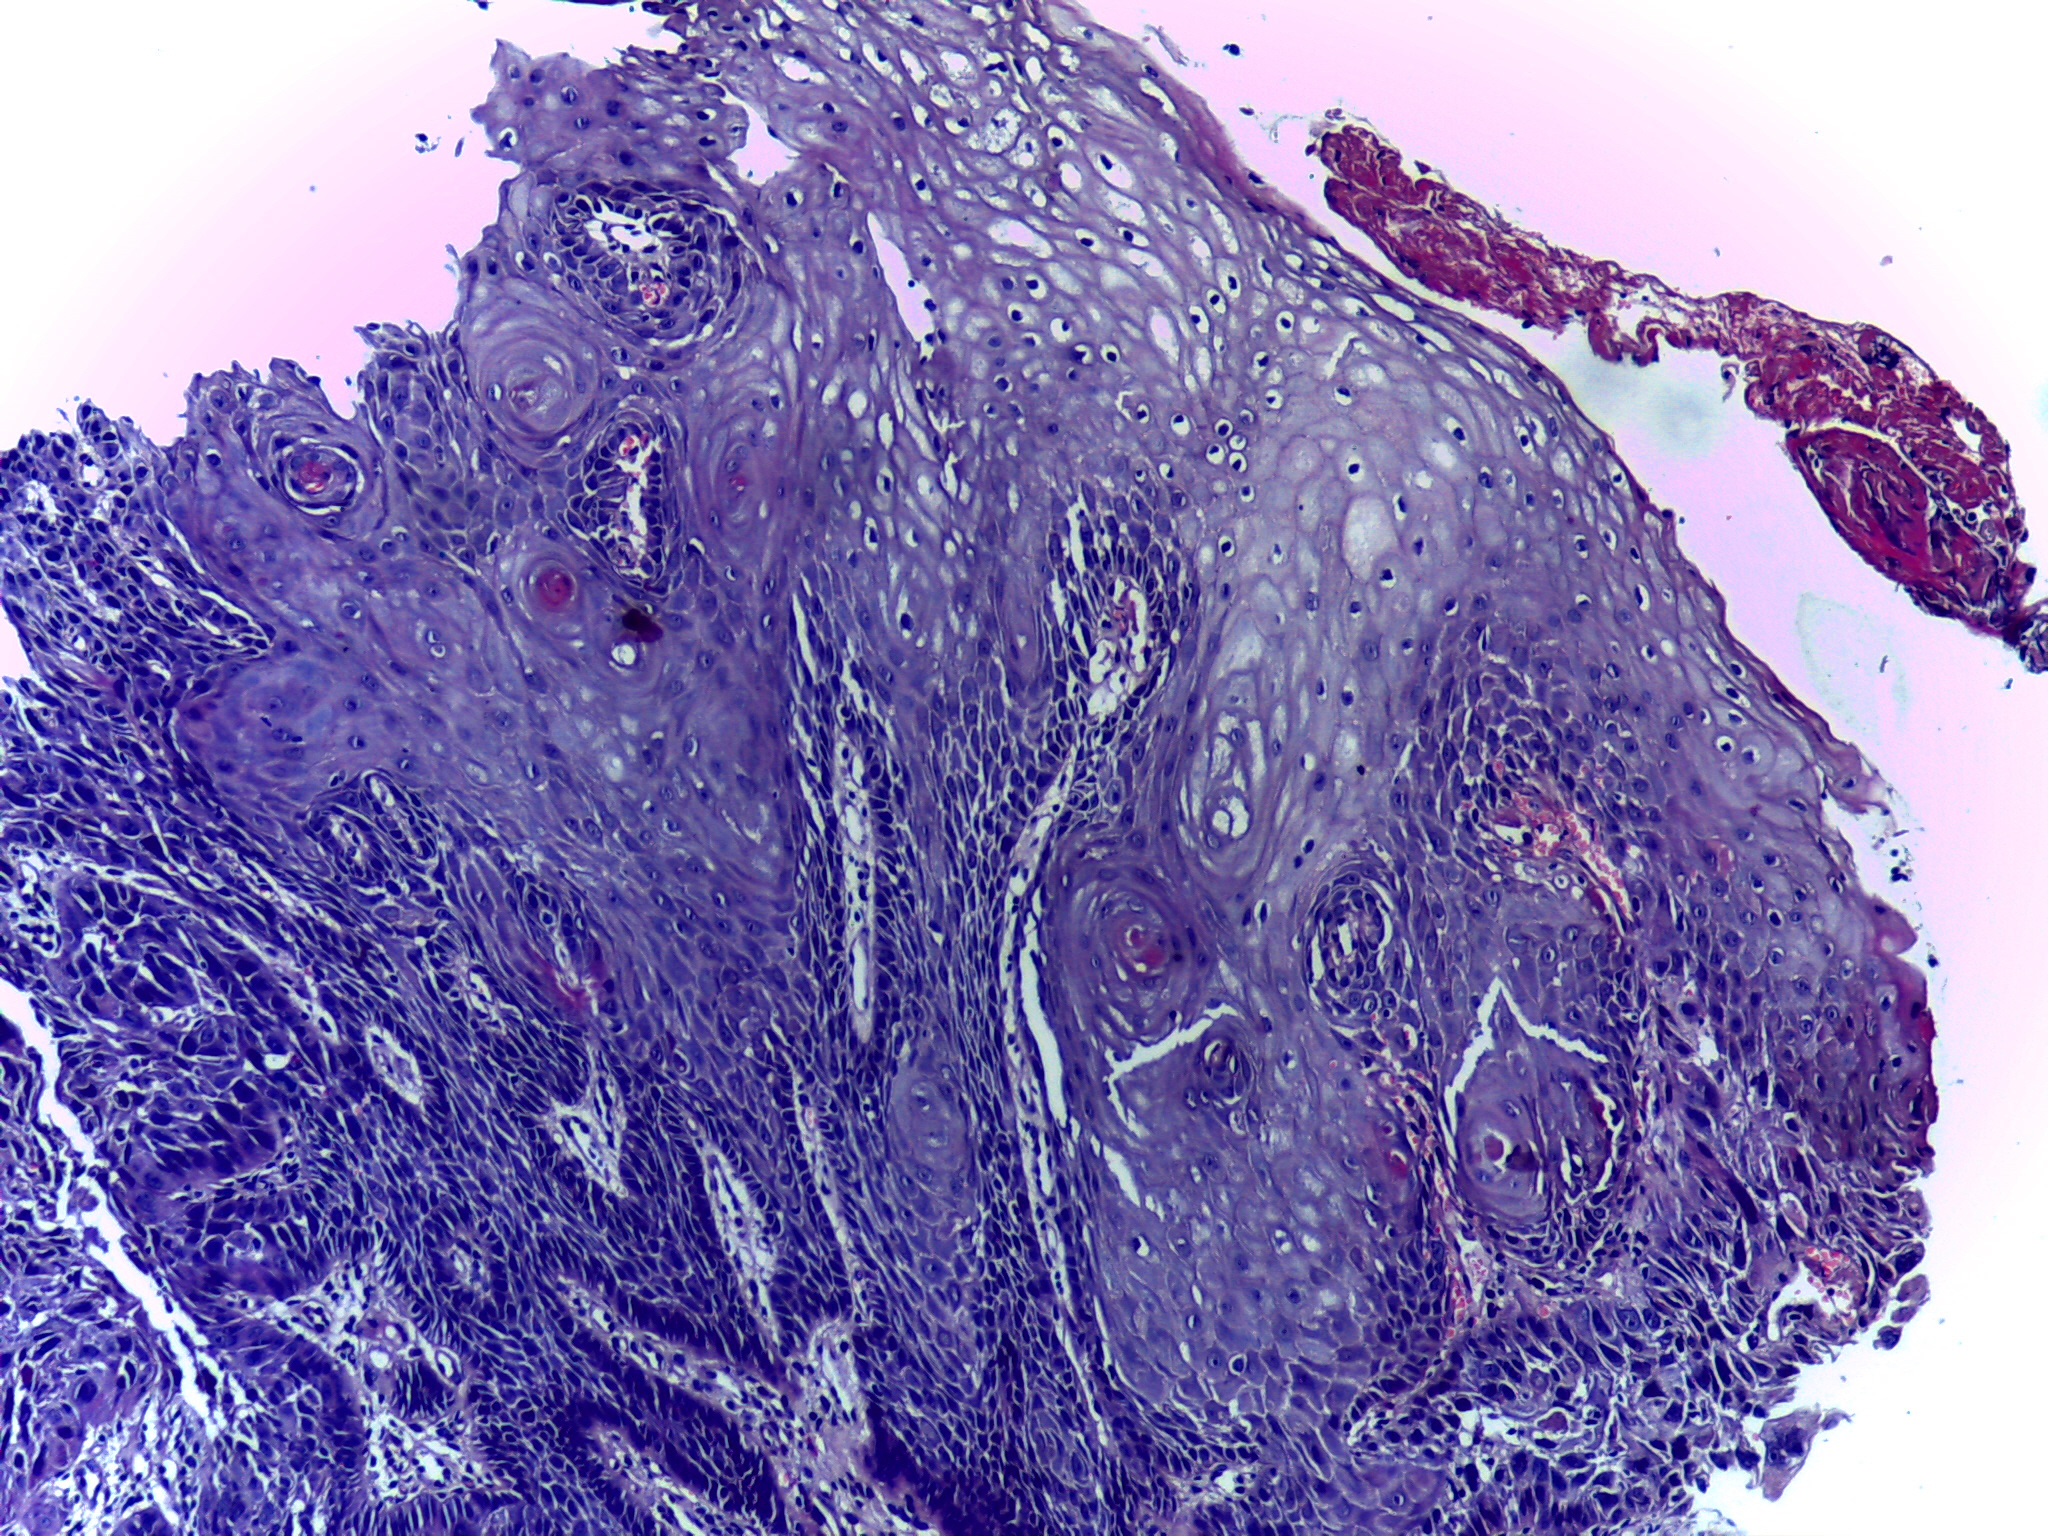
Diagnosis: OSCC